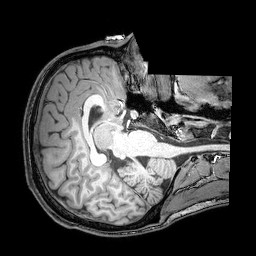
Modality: T1w
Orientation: axial
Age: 25
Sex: male